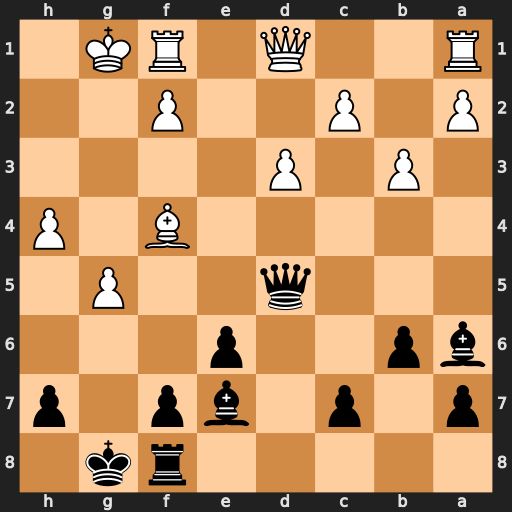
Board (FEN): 5rk1/p1p1bp1p/bp2p3/3q2P1/5B1P/1P1P4/P1P2P2/R2Q1RK1
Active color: b
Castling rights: -
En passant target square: -
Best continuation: Bb7 f3 Qd4+ Rf2 Qxf4